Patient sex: F
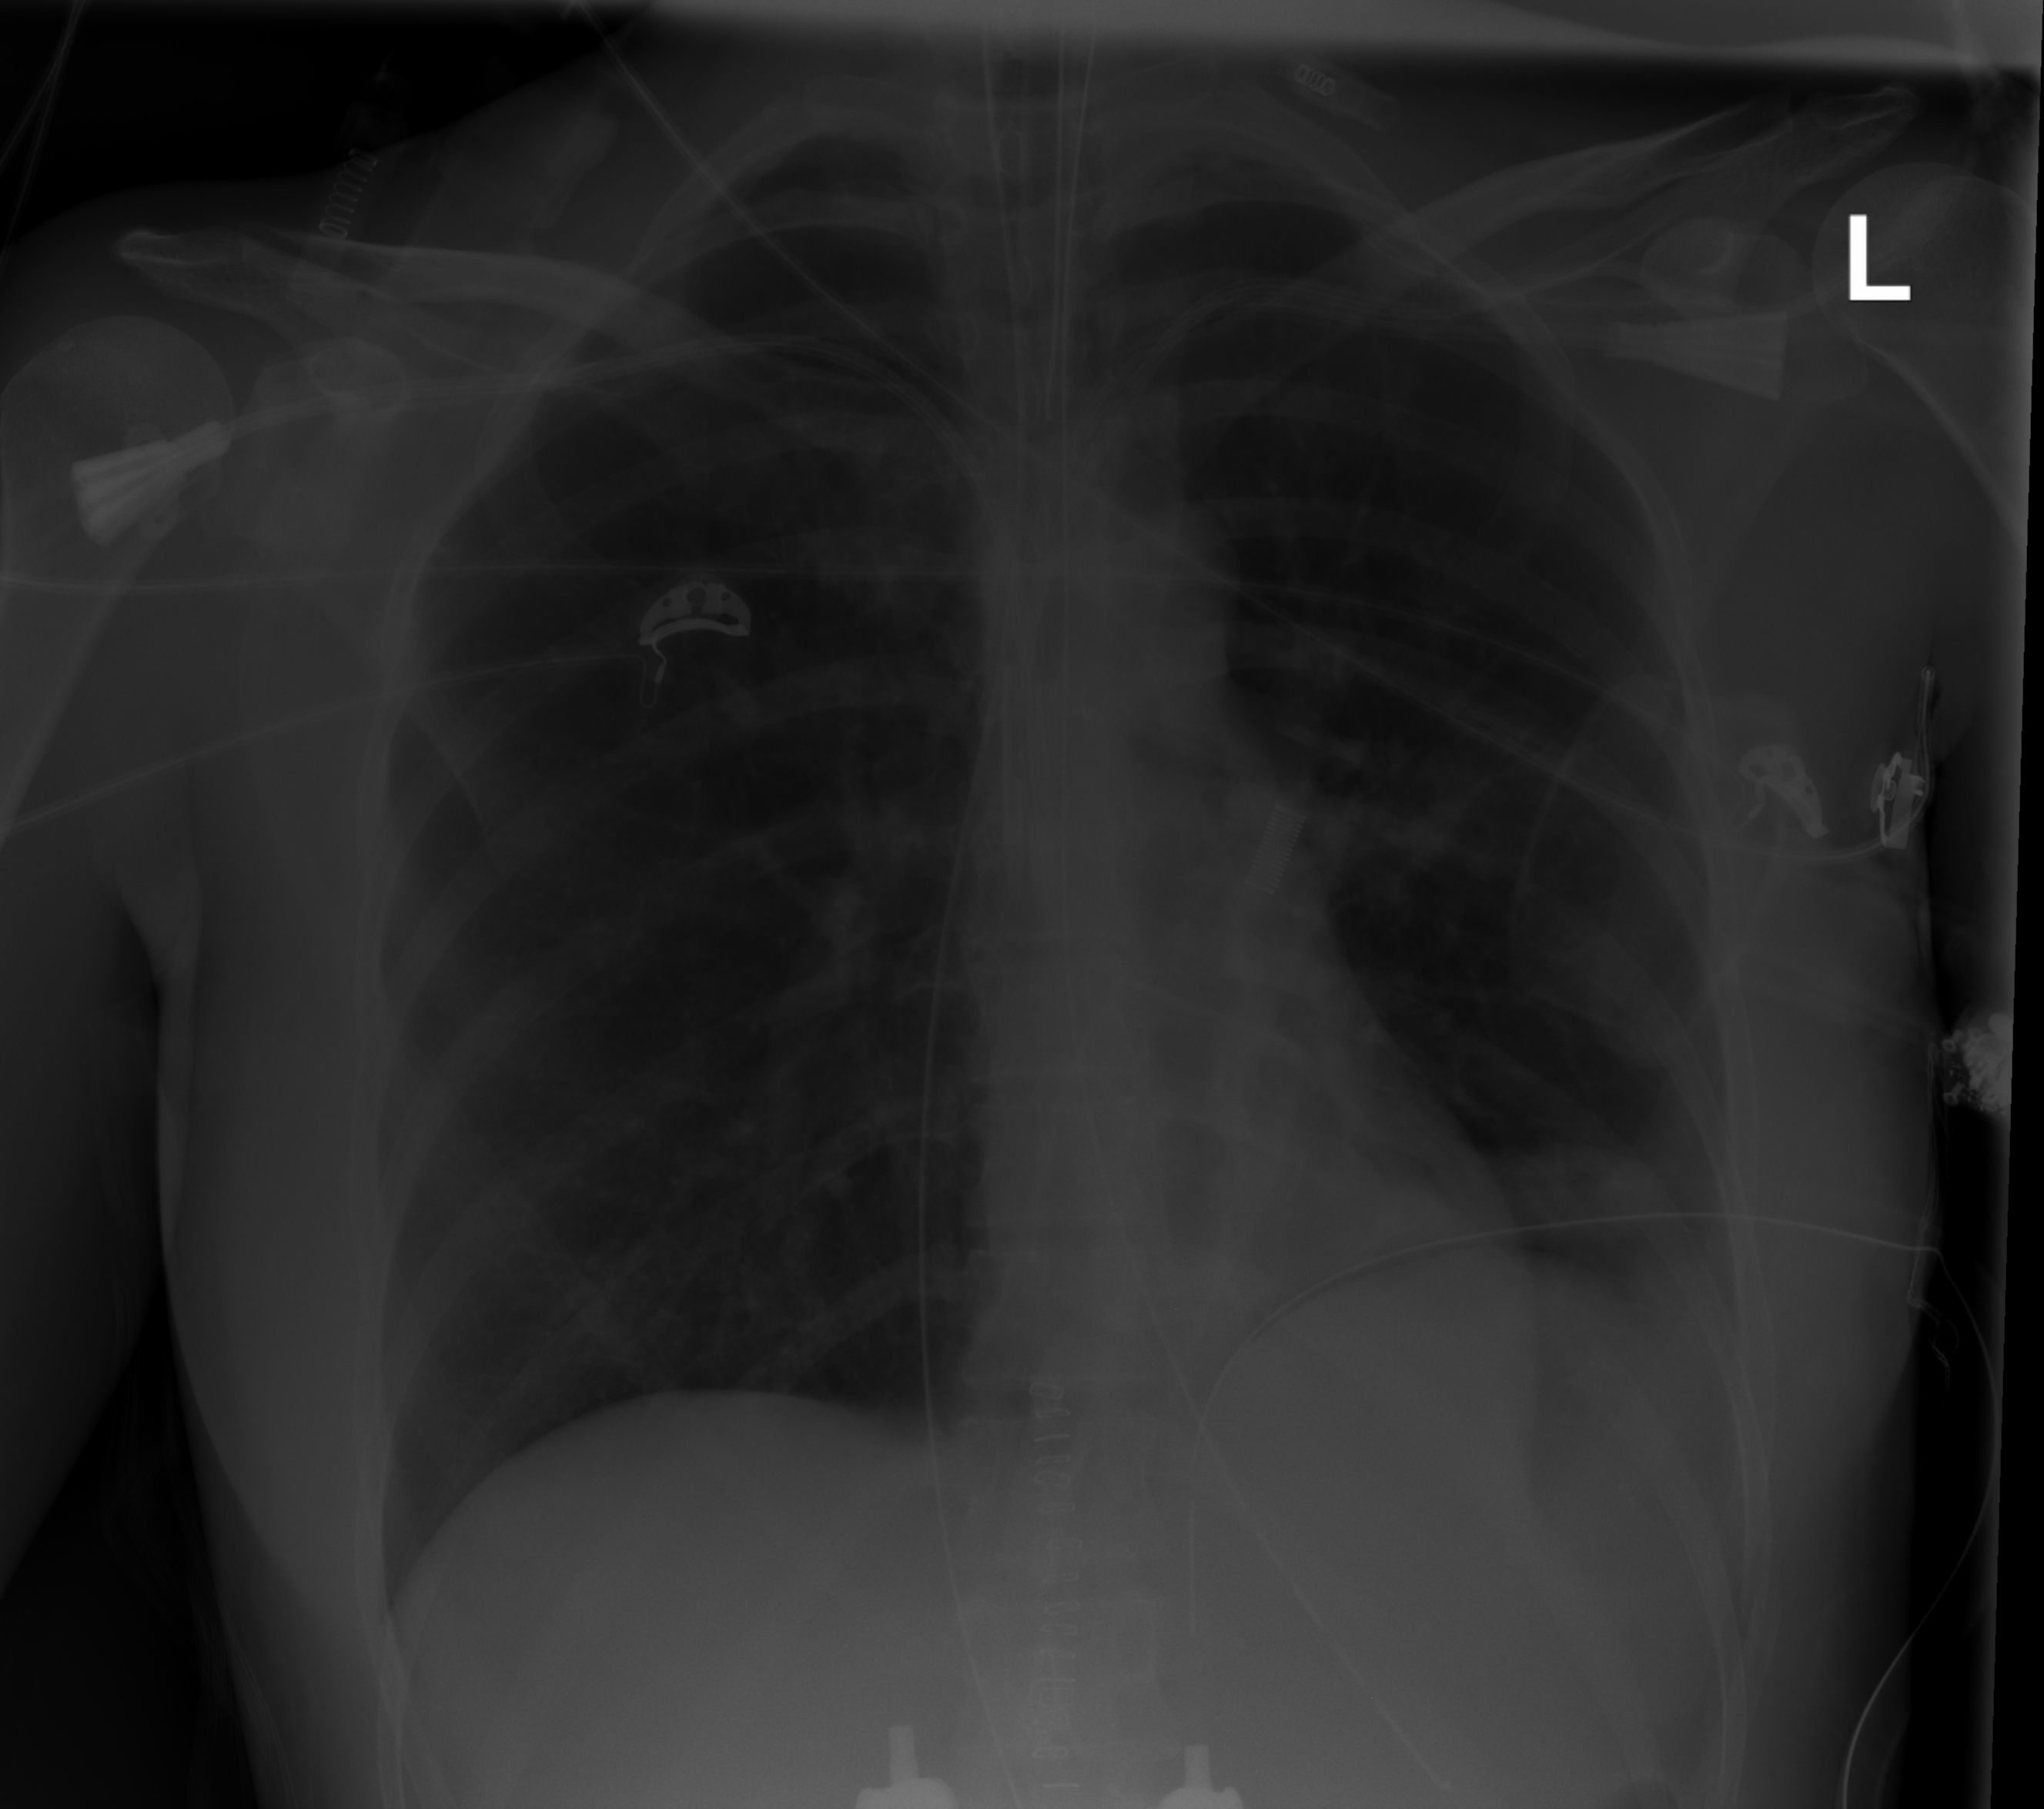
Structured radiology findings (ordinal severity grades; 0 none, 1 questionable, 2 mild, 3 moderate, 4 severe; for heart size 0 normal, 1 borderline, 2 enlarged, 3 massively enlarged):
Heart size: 0
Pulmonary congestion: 0
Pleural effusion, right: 0
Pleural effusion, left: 2
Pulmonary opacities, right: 0
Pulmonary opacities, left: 2
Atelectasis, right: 0
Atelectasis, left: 3